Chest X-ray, AP view. Patient: 67 years old, sex M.
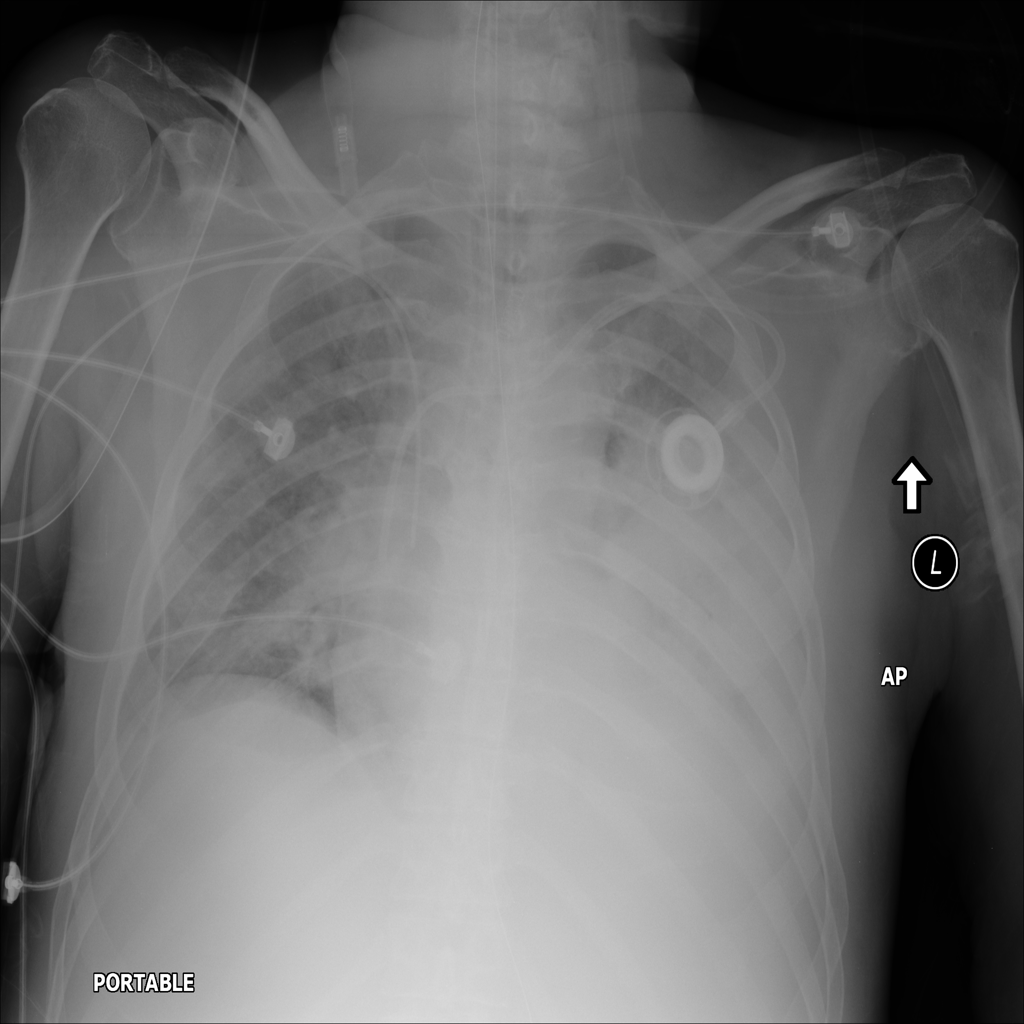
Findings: Consolidation